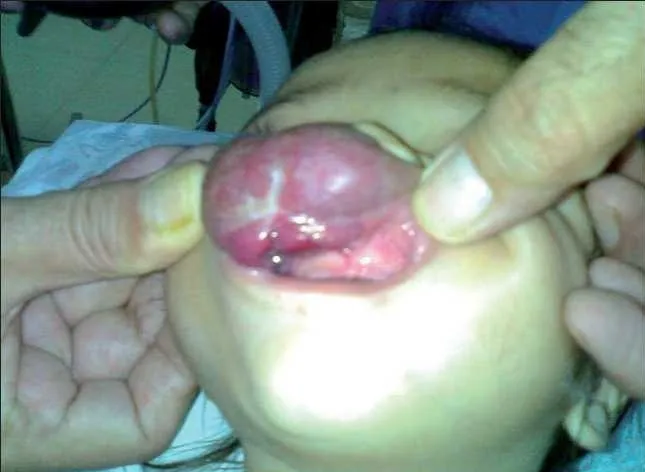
Anterio-inferior view of the face showing difficult mouth opening due to the large haemangioma of upper lip.
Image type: medical_photograph (other_medical_photograph)